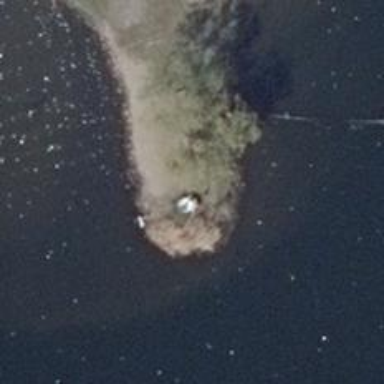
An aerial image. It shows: Lighthouse.